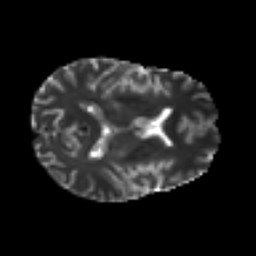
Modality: T2w
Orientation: axial
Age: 38
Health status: ill
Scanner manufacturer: philips
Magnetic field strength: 3 T
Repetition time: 9 s
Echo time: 0.127 s